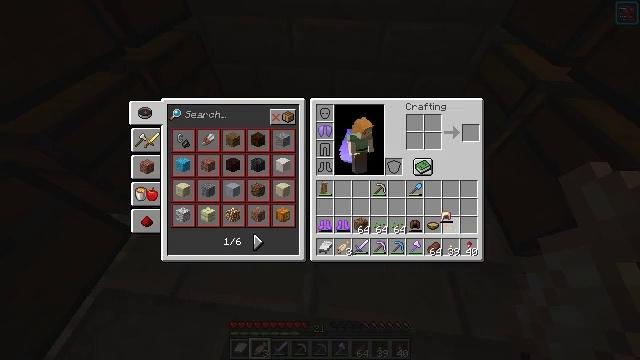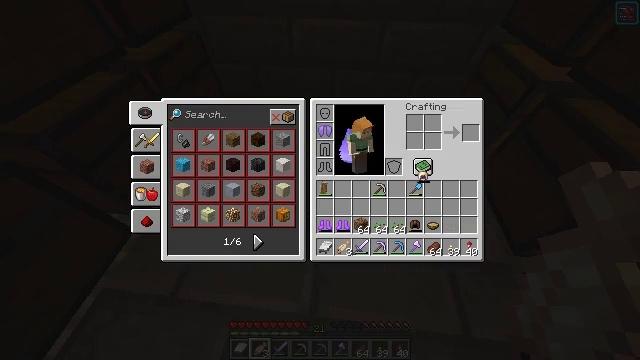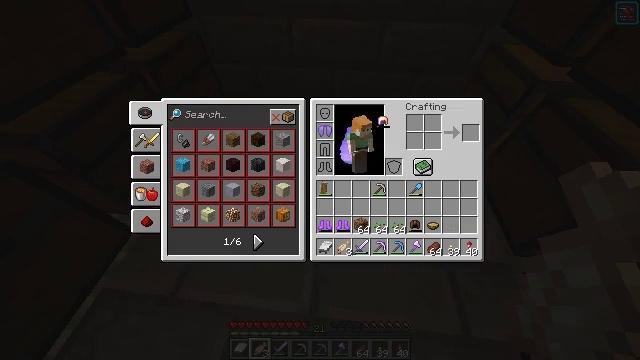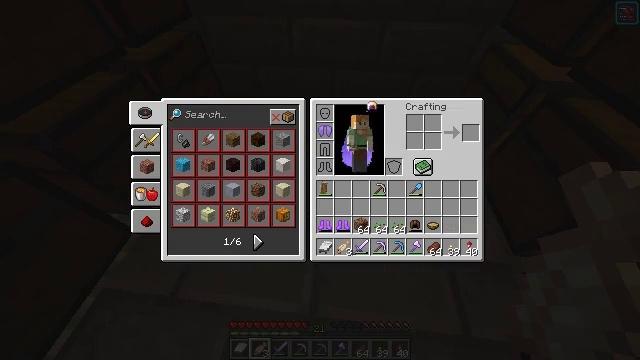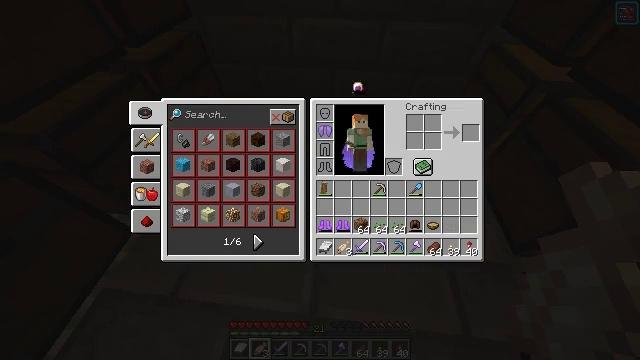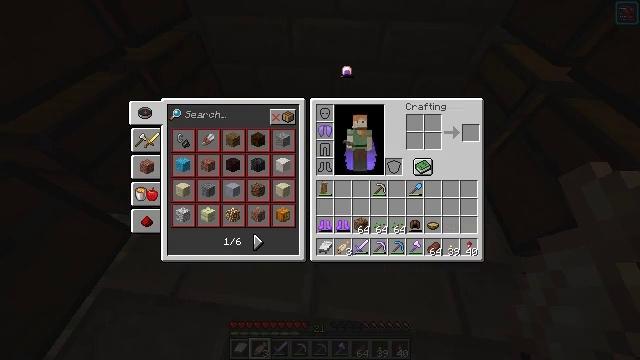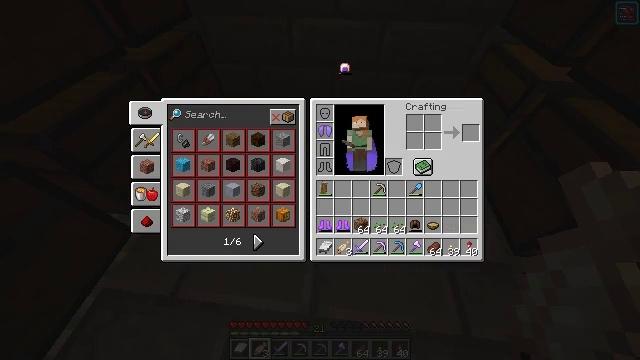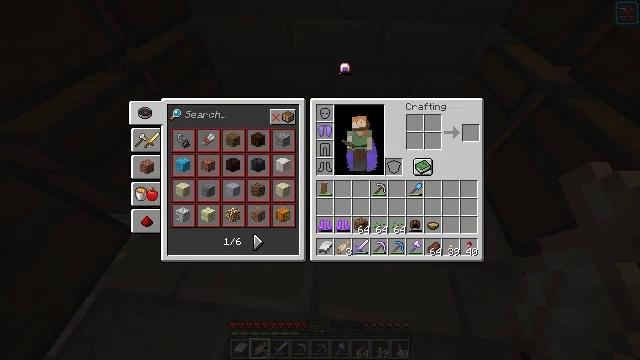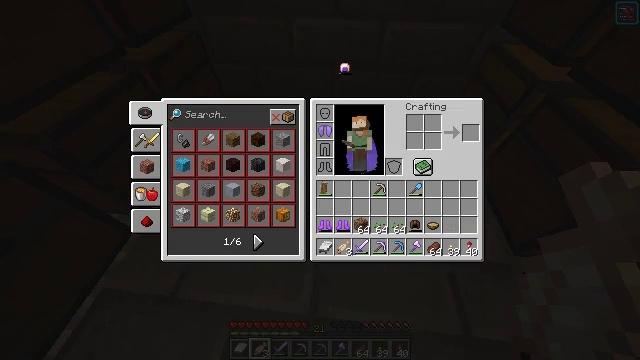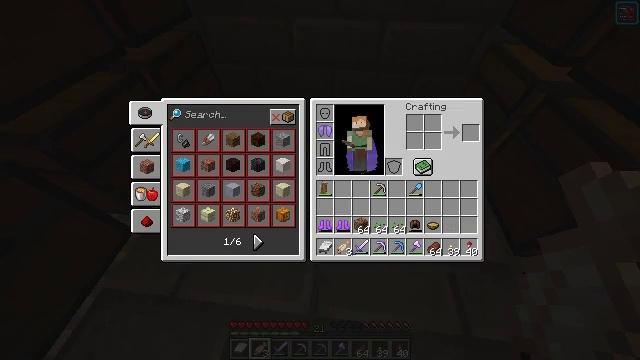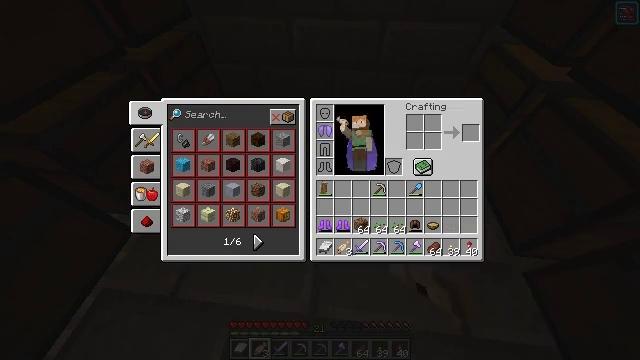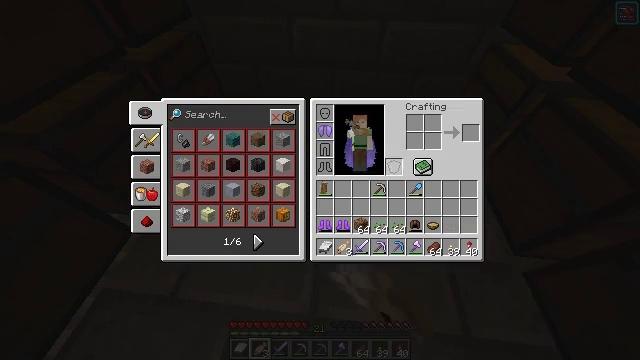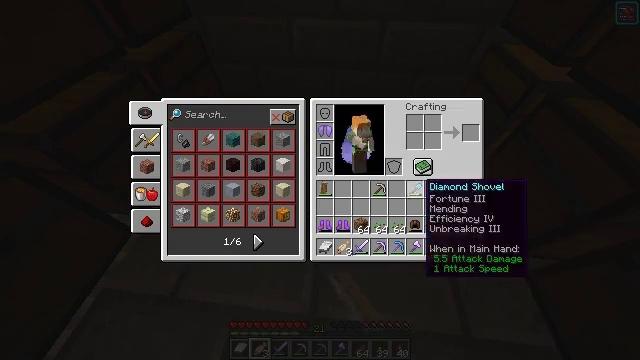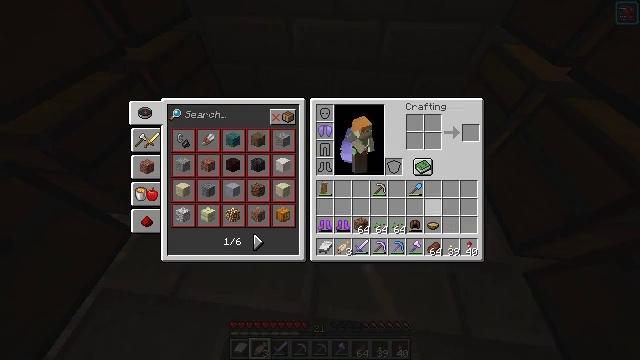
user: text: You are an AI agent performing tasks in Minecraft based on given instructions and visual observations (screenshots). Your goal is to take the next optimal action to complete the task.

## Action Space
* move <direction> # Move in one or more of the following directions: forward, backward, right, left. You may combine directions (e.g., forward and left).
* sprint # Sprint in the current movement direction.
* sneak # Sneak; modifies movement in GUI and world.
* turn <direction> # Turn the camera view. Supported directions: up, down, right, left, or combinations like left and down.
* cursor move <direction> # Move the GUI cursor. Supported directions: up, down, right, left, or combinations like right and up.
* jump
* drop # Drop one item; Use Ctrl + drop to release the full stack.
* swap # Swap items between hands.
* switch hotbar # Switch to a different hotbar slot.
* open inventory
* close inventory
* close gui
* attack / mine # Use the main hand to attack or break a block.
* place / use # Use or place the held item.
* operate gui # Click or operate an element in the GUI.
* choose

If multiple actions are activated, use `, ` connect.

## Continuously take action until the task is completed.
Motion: motion action
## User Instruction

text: Drop a golden helmet.
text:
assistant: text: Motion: cursor move left and up
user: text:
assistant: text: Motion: cursor move left and up
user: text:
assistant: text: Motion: cursor move left and up
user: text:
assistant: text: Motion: cursor move left and up
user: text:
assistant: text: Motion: cursor move left and up
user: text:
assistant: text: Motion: no_op
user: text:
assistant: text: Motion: operate gui
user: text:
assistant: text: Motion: operate gui
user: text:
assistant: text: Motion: cursor move down
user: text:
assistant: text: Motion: cursor move right and down
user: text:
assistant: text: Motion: cursor move right and down
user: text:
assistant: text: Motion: cursor move right and down
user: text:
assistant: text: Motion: cursor move right and down
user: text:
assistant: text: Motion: no_op